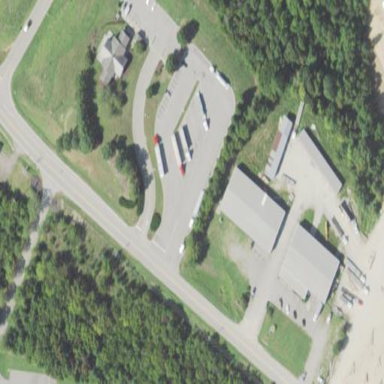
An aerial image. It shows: Rest area on the road.